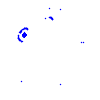
Particle: pion